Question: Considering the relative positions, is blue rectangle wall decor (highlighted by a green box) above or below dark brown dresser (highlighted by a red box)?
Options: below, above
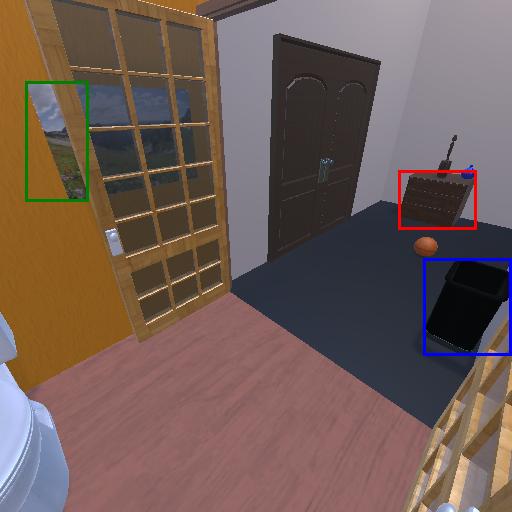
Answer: below